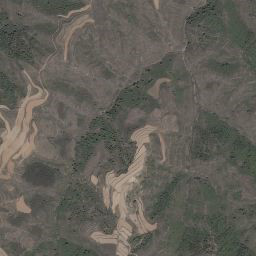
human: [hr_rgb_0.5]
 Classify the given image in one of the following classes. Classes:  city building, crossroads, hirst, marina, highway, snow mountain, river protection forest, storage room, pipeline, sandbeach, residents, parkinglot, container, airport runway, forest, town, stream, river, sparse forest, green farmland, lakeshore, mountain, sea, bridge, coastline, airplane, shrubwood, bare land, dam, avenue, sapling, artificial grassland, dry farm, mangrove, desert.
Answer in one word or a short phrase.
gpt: mountain